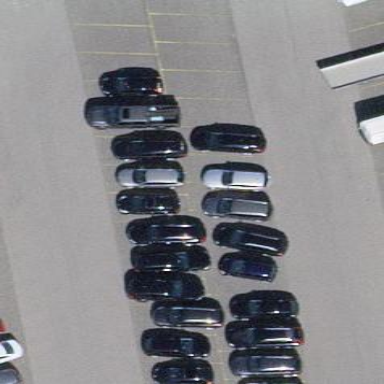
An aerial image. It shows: Parking area.